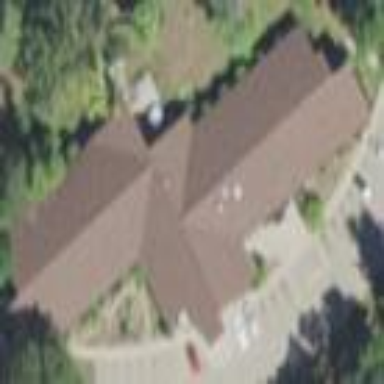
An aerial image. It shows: Nursing home building.